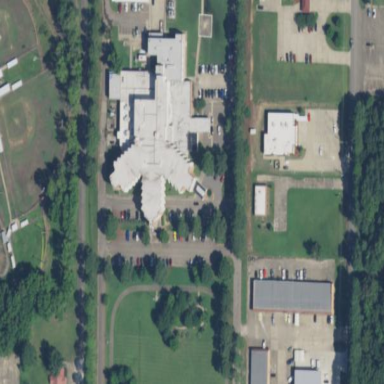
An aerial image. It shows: Hospital providing healthcare services.